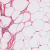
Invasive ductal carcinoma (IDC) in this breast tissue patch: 0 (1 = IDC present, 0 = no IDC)